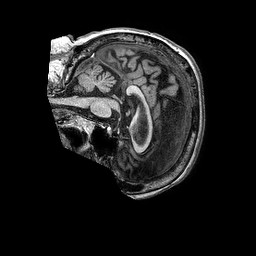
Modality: T1w
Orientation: sagittal
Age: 86
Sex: female
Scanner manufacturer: philips
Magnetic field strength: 3 T
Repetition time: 0.006655 s
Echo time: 0.003014 s